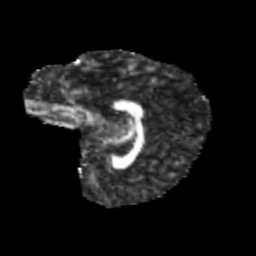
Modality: FA
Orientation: sagittal
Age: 14
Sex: female
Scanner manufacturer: siemens
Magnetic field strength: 3 T
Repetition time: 3.8 s
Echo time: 0.07 s